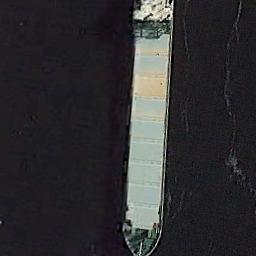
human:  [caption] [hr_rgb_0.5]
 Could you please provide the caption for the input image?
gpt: There is a ship at sea .

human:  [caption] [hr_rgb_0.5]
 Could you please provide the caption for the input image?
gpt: There is a ship in the black water .

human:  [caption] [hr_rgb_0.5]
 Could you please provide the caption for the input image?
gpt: A green bulk carrier travels on the blue sea .

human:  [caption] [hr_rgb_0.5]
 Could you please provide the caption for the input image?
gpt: The white ship is sailing in the deep blue water .

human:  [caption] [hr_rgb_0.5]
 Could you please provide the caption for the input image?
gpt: The ship is surrounded by water .